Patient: sex M, age 79
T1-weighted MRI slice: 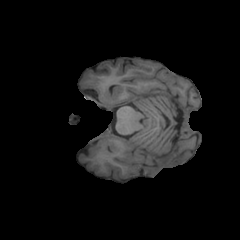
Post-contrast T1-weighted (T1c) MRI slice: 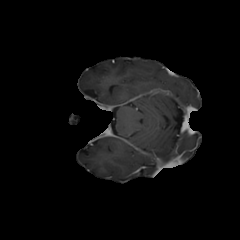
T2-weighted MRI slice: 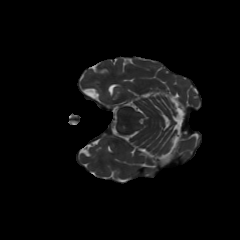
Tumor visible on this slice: no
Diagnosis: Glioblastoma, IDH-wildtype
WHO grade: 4